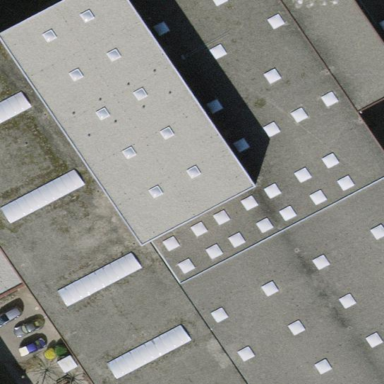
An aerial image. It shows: Industrial building.